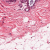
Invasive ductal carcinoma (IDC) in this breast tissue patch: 0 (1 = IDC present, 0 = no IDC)